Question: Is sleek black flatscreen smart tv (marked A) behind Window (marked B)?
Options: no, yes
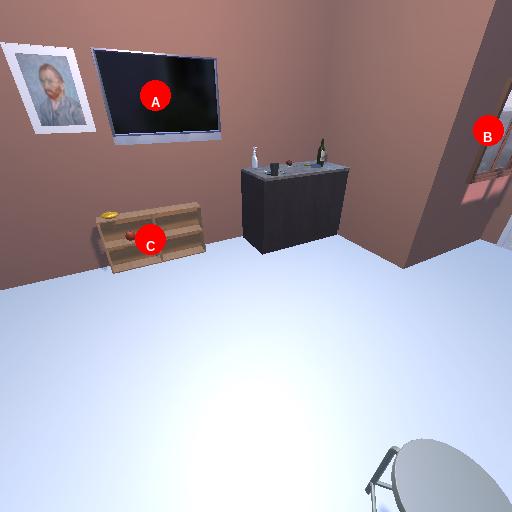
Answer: no